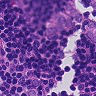
Metastatic tissue present: yes